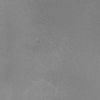
Atmospheric dust classification: dusty